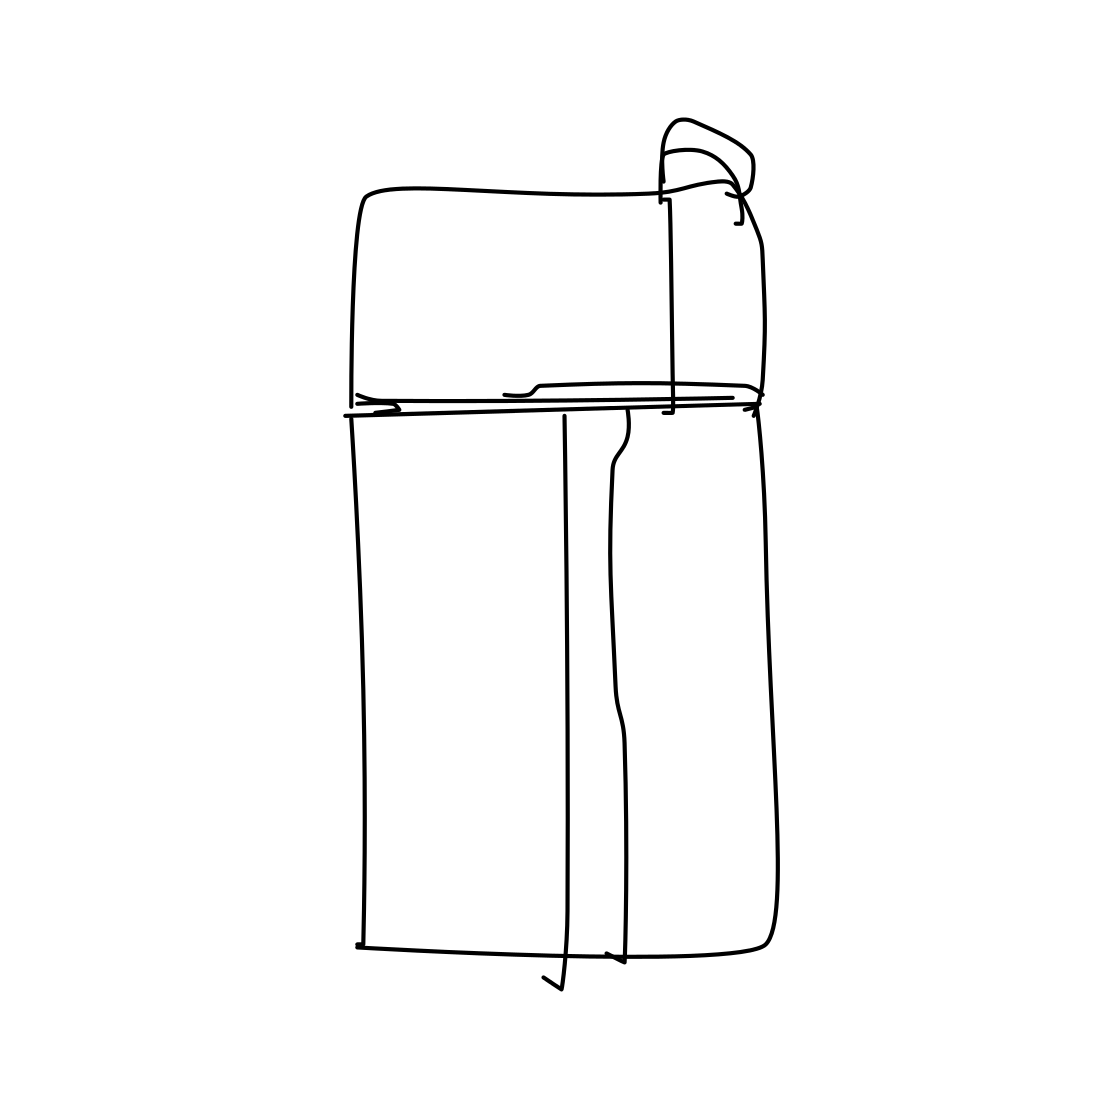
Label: lighter